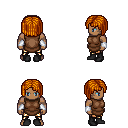
a pixel art fantasy rpg character, male body template, human, dark skin, brown tunic, gold greaves, dark blonde pageboy hairstyle, white cloth bracers, black shoes, four views (front, back, left, right), 2x2 character sprite sheet, small pixel art, hard edges, no anti-aliasing